Question: I made a custom UITextField with an additional user defined runtime attribute validRange, which I can set in the storyboard view.
I use this property to check in the EndEditing method to validate the new set text.
I works all fine, till I had to set a valid range from {-100,100}
As NSRange uses NSUInteger, there are no minus values possible.
What is the best way to still make this happen?
Would it be acceptable if I use CGSize instead of NSRange?
Xcode only gives me the following choice of data types for the user defined runtime attributes:

This means I cannot define a new struct to create a CustomRange with NSInteger.
As Point,Size are both {NSInteger,NSInteger} data types, I thought about using them. But this would be certainly a misuse, so I am wondering if someone knows a better solution, as misusing Point or Size to get this to work.
As another workaround I could user String, which I manually would split up in a method of the custom UITextField, but then there is no type safety.
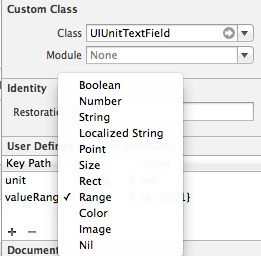
Answer: Then I would suggest you to define two NSNumber properties with suitable names to represent NSRange value instead of abusing CGSize as using CGSize confuses other readers/programmers as we there is a saying, we code for others not for ourselves.
And there is a NSNumber class method as follows
'''
+ (NSNumber *)numberWithInteger:(NSInteger)value
'''
which allow you to wrap signed integer value as you intend.